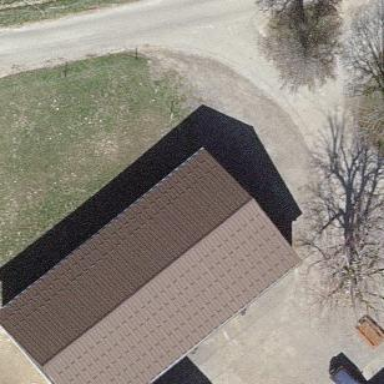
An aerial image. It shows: Farm auxiliary building.